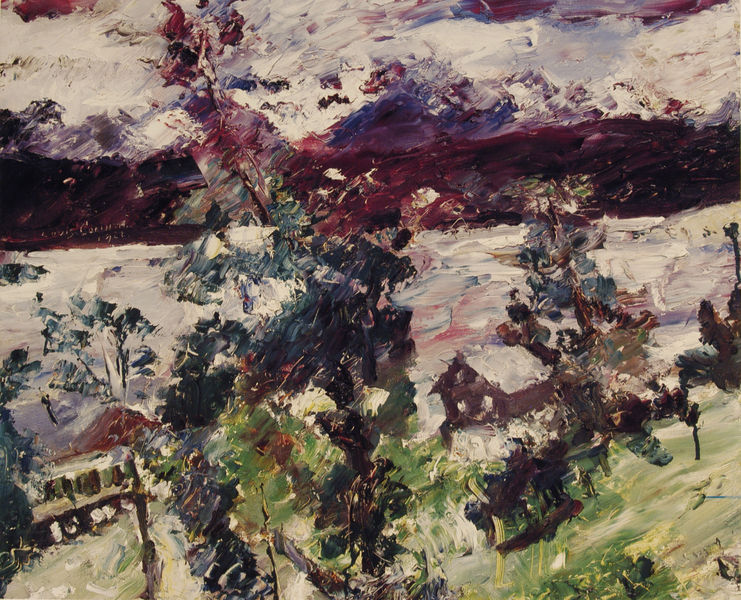
Titel: Walchensee, Neuschnee
Künstler: Lovis Corinth
Institution: (Privatsammlung)
Schlagwörter: baum, blau, blätter, dunkel, gemälde, himmel, weiß, wolken, bäume, fluss, grob, grün, impressionismus, landschaft, see, stadt, abend, blumen, braun, bunt, fenster, ausblick, dach, eis, gras, haus, rot, schnee, weg, wiese, wolke, öl, horizont, häuser, natur, gebüsch, pastos, wiesen, blatt, pferde, garten, sommer, düster, ort, abstrakt, berge, gebirge, modern, dorf, dächer, farbe, lila, violett, herbst, winter, vogelperspektive, sturm, wetter, duktus, impressionistisch, stimmung, frühling, eindruck, acryl, pinsel, ölmalerei, verwischt, unruhig, baume, verwackelt, vogelpespektive, impressionismas